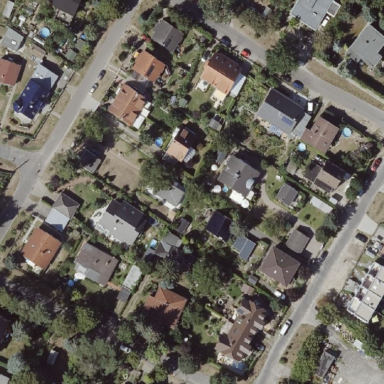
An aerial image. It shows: Residential area.